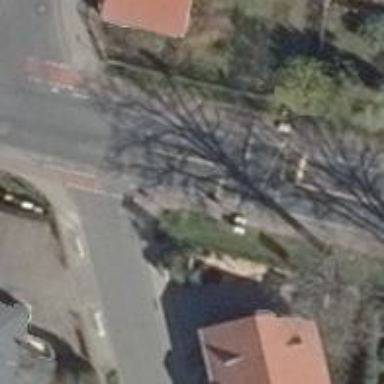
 featuring separate sidewalks and separate cycleway."